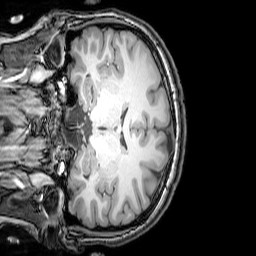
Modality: T1w
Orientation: coronal
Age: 24
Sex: female
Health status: healthy
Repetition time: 0.081 s
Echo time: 0.037 s